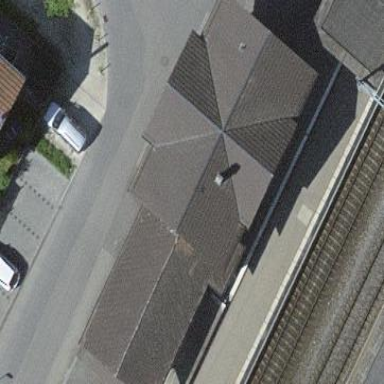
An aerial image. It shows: Train station building.